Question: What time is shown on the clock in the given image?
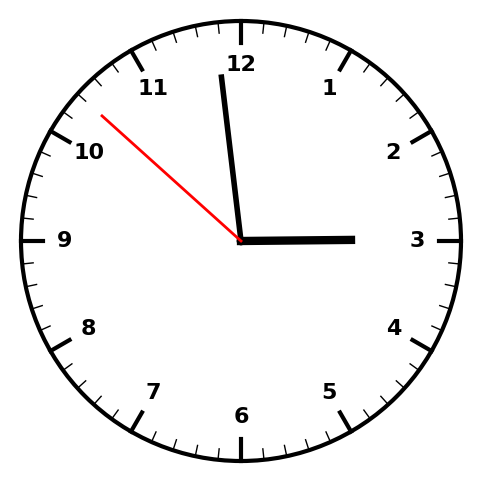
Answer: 02:58:52